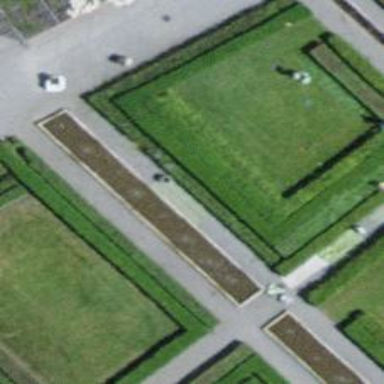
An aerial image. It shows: Beautiful fountain.